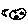
Label: moon